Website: home-depot
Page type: customer-info-address
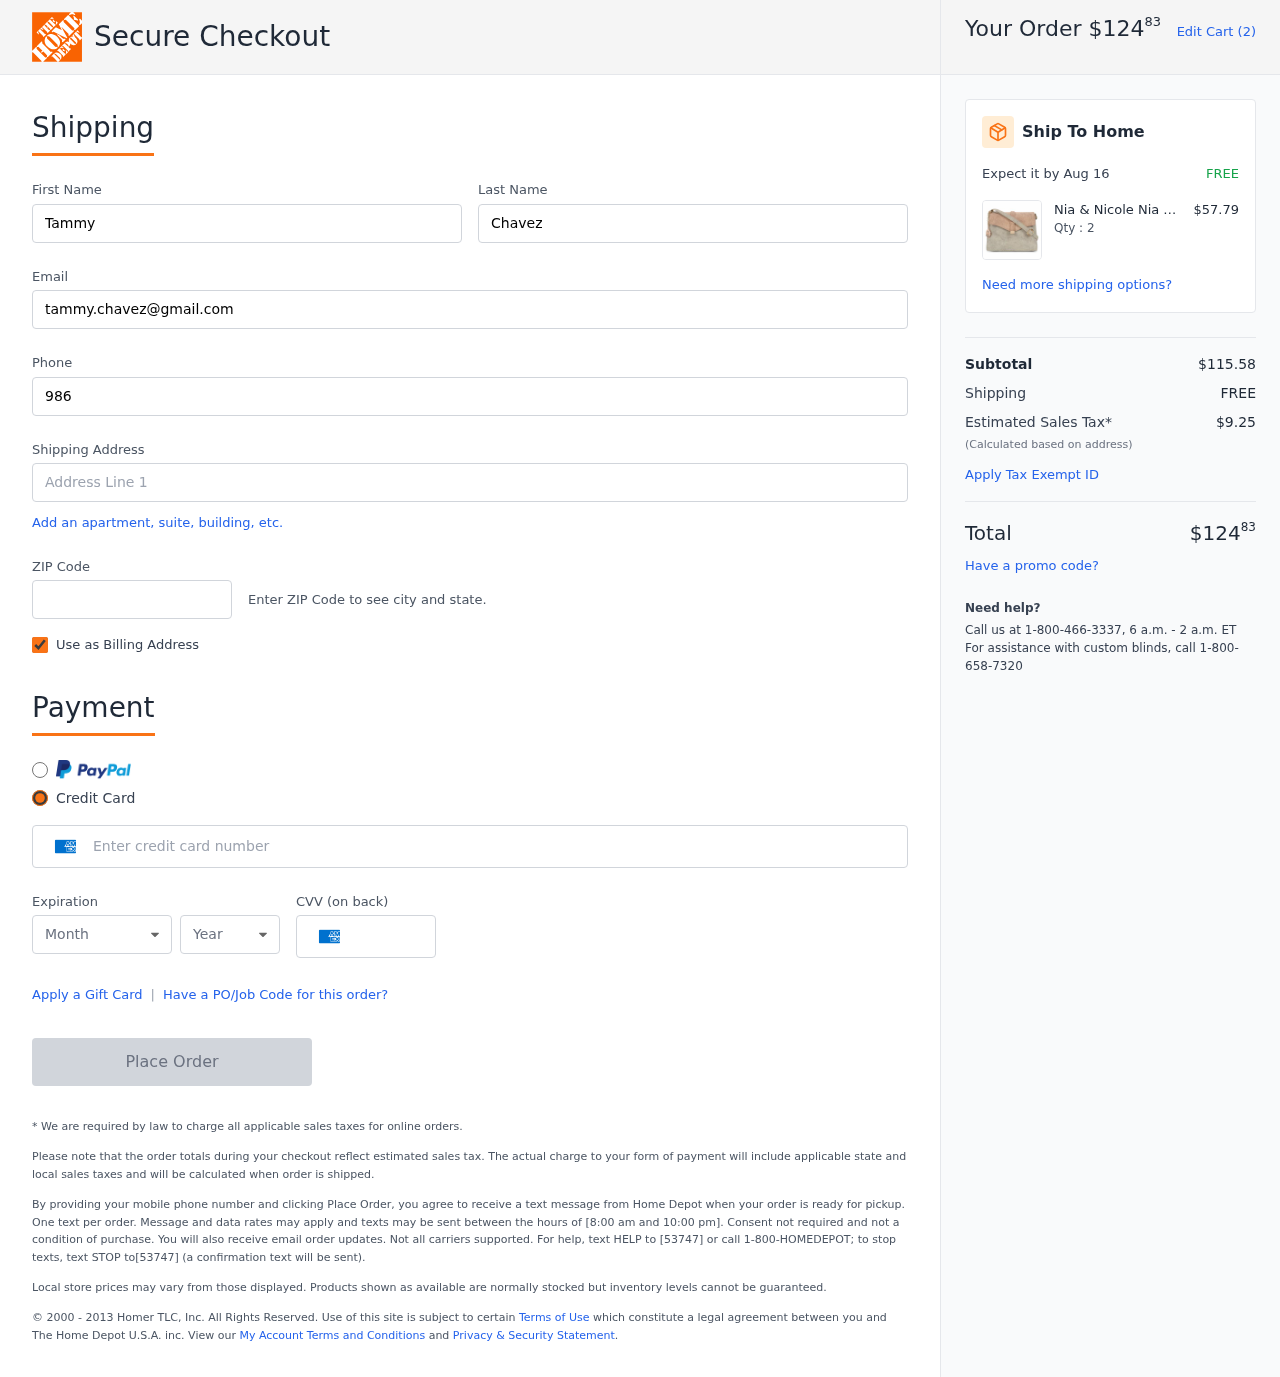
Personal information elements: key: PII_CARD_CVV
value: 6040
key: PII_CARD_EXPIRY_MONTH
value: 10
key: PII_CARD_EXPIRY_YEAR
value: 29
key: PII_CARD_NUMBER
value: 3441 7617 8078 369
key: PII_EMAIL
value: tammy.chavez@gmail.com
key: PII_FIRSTNAME
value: Tammy
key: PII_LASTNAME
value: Chavez
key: PII_PHONE
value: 9866584086
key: PII_POSTCODE
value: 01577
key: PII_STREET
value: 32697 Justin Wells
Product elements: key: PRODUCT1_BRAND
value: Nia & Nicole
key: PRODUCT1_NAME
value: Nia & Nicole Women's Sling Bag (Ivory, Peach)
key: PRODUCT1_NAME
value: Nia & Nicole Women's...
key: PRODUCT1_PRICE
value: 57.79
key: PRODUCT1_QUANTITY
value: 2
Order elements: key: ORDER_TOTAL
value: $12483
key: ORDER_NUM_ITEMS
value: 2
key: ORDER_DELIVERY_DATE
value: Aug 16
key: ORDER_SUBTOTAL
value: $115.58
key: ORDER_SHIPPING_COST
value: FREE
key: ORDER_TAX
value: $9.25